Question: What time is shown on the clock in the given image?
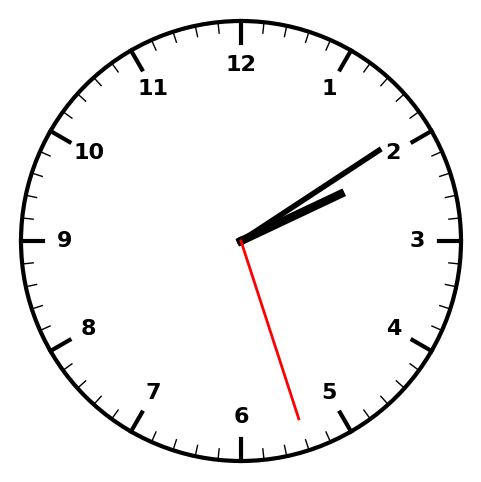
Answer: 02:09:27